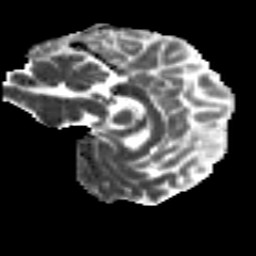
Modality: MD
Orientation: sagittal
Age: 26
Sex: male
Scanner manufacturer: siemens
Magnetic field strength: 3 T
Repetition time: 8.8 s
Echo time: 0.085 s